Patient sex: F
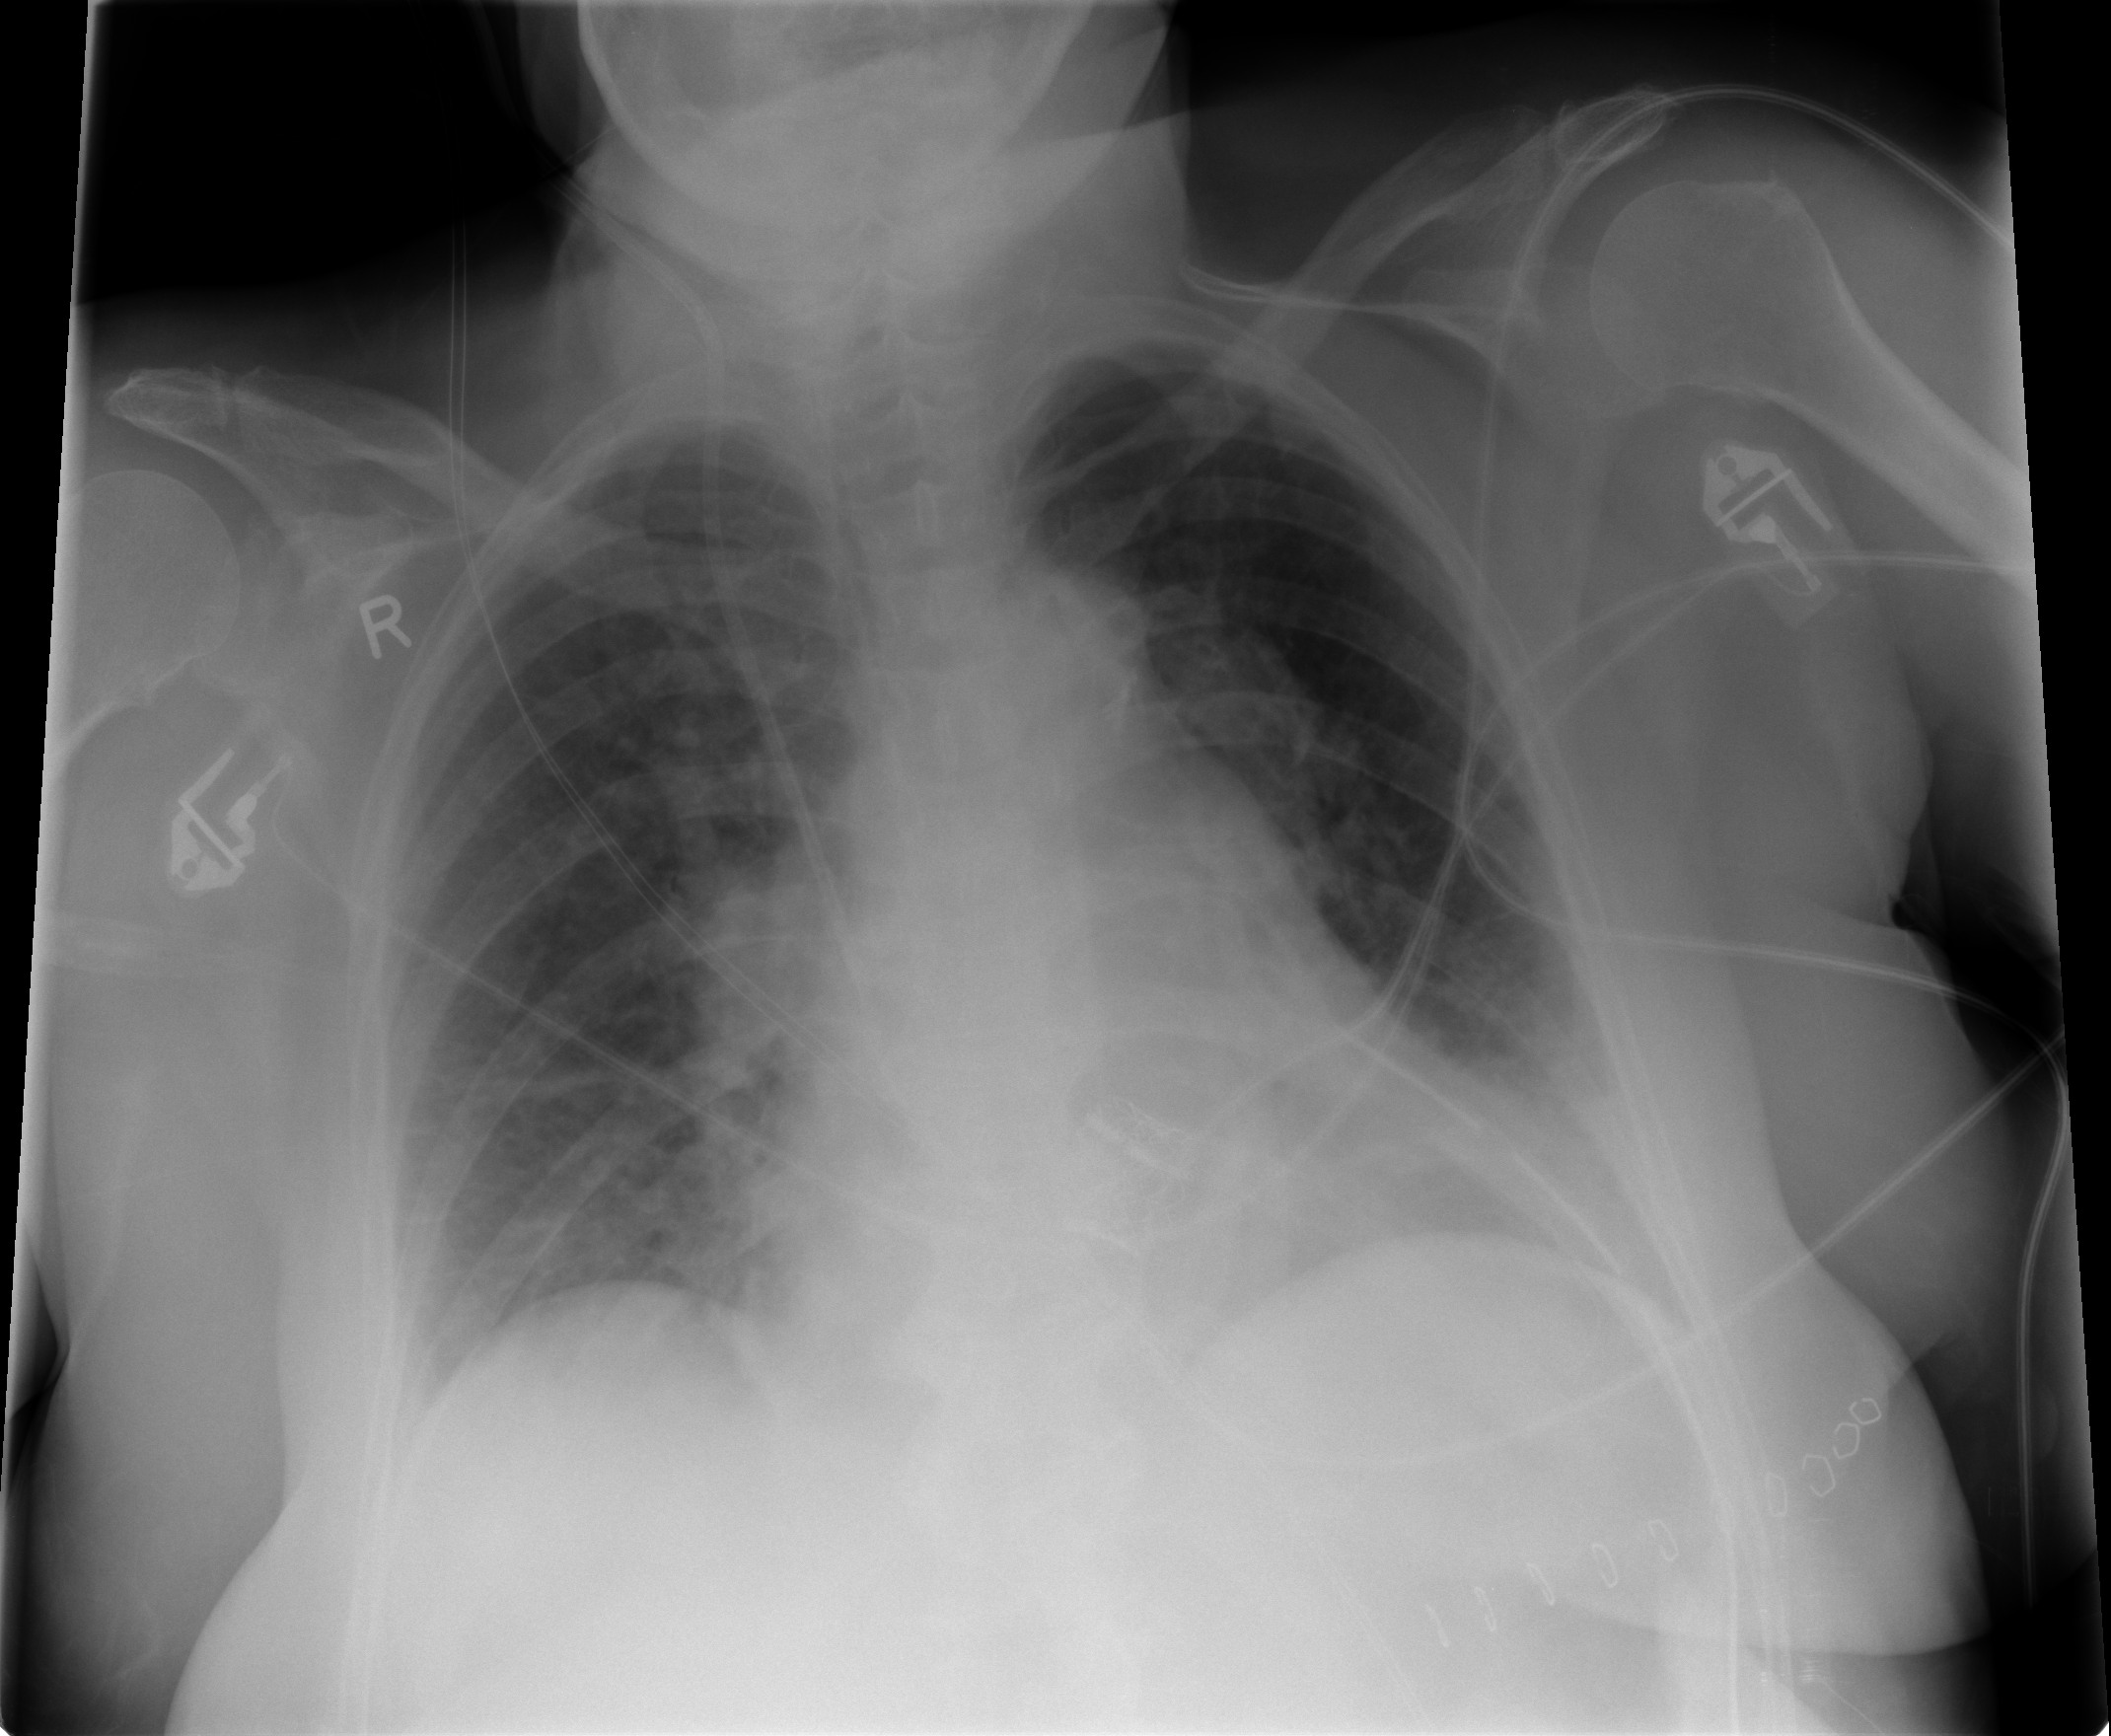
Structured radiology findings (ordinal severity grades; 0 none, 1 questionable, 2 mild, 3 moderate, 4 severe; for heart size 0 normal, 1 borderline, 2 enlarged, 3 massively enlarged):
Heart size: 2
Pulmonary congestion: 2
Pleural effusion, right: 0
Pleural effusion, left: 1
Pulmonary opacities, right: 0
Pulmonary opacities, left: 0
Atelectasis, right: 2
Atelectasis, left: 2